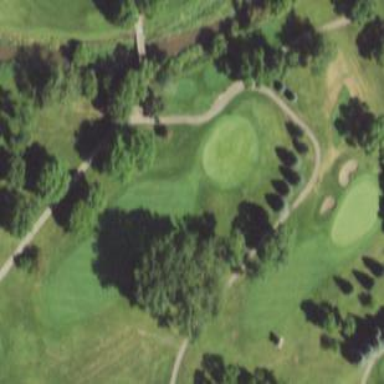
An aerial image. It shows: View of golf hole.